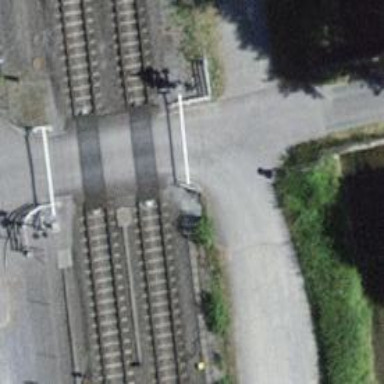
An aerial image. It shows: Full barrier level crossing on railway.